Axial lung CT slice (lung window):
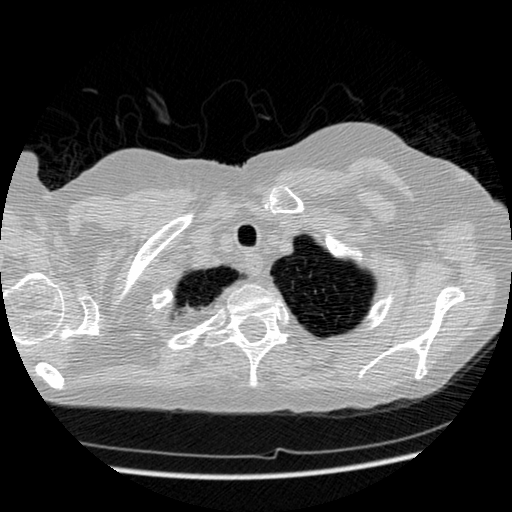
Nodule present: no